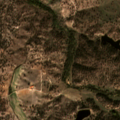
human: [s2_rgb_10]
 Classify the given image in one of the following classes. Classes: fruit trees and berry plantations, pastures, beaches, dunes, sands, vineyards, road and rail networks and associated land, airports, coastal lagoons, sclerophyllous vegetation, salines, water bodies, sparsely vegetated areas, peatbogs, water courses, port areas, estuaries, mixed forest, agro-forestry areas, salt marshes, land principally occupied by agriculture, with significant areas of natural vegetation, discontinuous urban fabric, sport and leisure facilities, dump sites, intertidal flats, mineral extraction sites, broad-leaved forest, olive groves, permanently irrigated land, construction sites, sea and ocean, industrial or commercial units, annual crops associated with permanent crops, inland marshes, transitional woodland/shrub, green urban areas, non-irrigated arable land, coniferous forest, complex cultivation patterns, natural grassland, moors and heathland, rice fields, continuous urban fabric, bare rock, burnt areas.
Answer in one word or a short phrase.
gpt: non-irrigated arable land, agro-forestry areas, transitional woodland/shrub